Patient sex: M
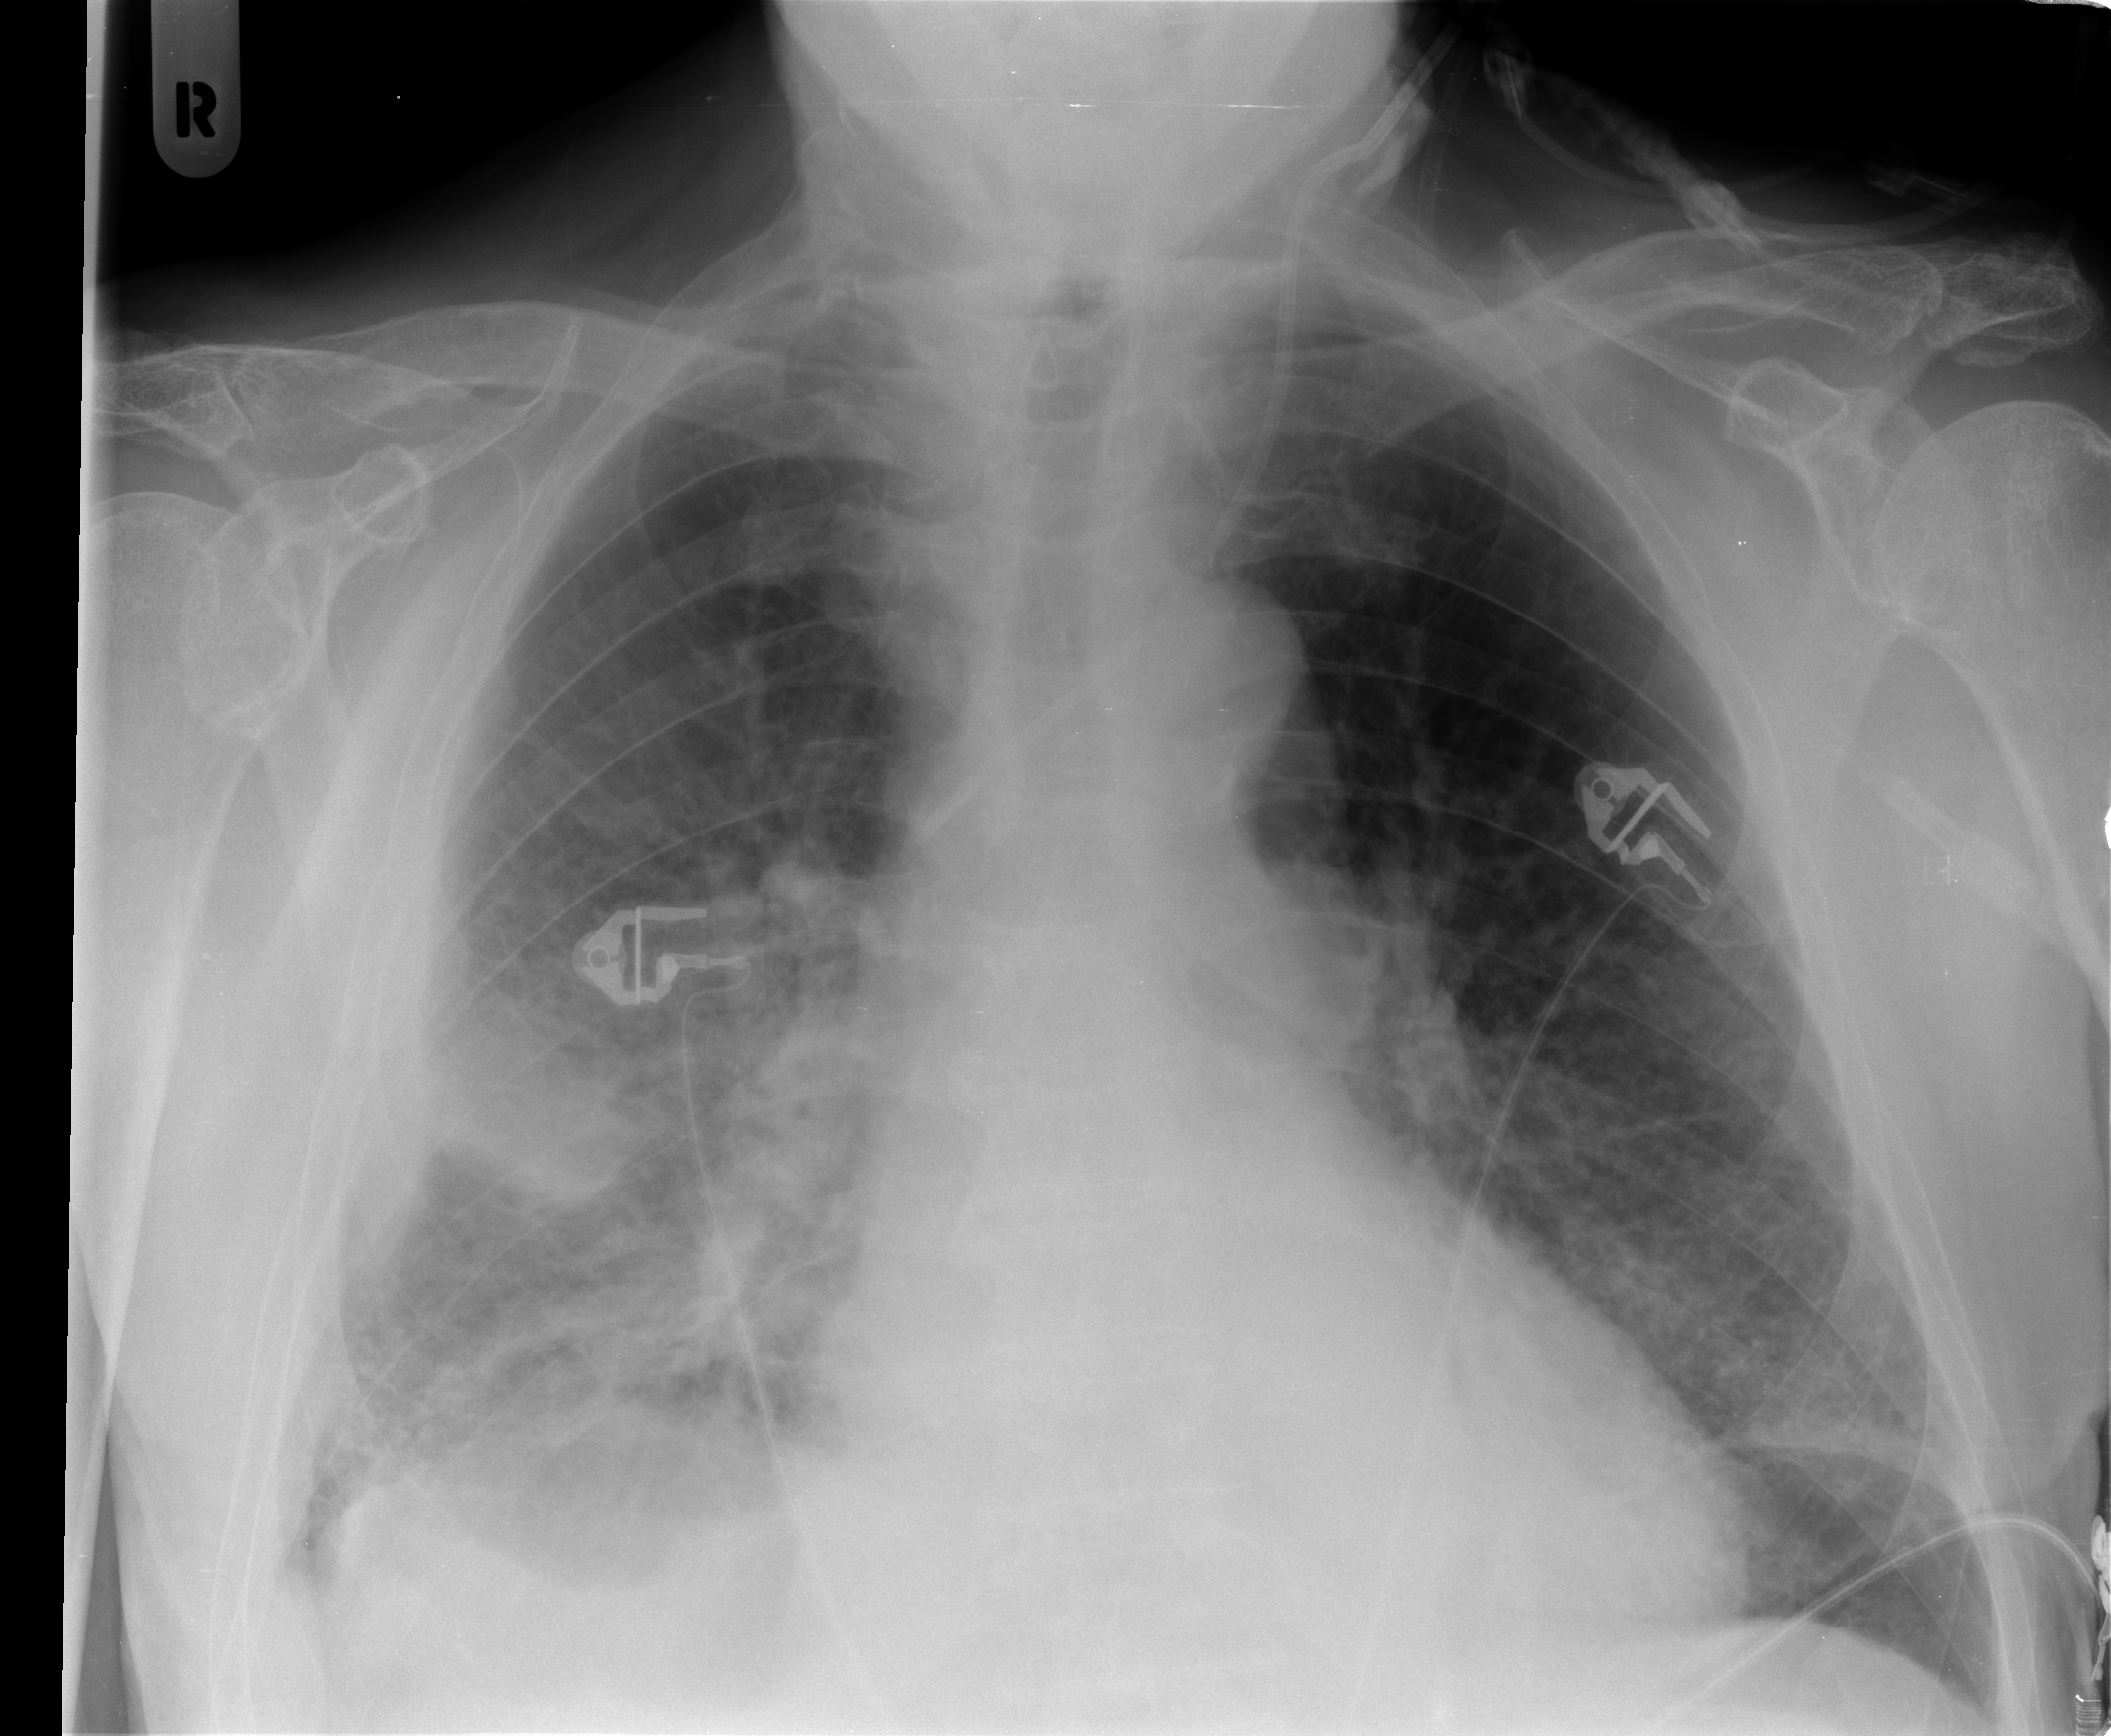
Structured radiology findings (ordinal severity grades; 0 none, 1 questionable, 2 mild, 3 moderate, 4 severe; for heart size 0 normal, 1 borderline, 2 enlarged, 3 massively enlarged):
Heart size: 2
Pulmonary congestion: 0
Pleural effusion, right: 2
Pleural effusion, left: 1
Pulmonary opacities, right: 3
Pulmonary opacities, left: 2
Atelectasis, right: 1
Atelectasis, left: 2